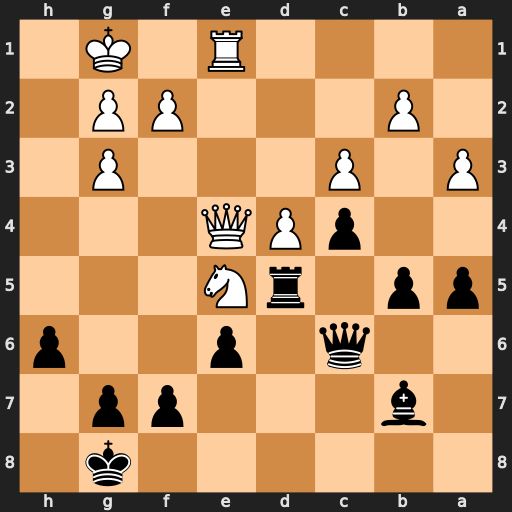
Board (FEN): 6k1/1b3pp1/2q1p2p/pp1rN3/2pPQ3/P1P3P1/1P3PP1/4R1K1
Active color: b
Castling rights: -
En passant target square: -
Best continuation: Rxe5 dxe5 Qxe4 Rxe4 Bxe4